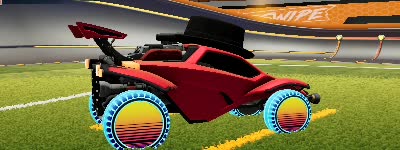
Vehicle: octane